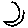
Label: moon